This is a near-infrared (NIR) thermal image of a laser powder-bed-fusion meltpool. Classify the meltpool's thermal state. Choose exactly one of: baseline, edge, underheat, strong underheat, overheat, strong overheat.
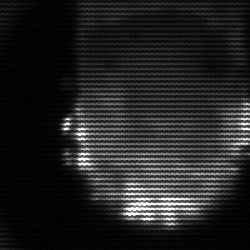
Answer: baseline